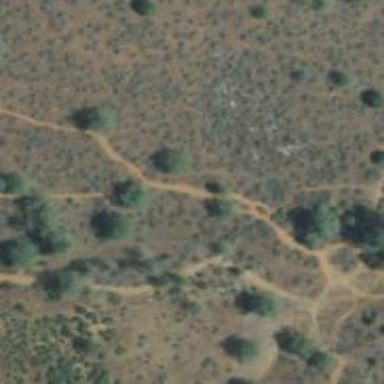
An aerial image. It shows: Path.